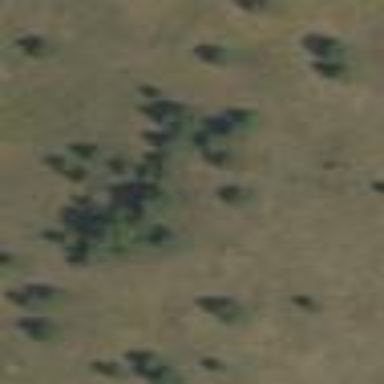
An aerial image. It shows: Woodland with evergreen needle-leaved trees.